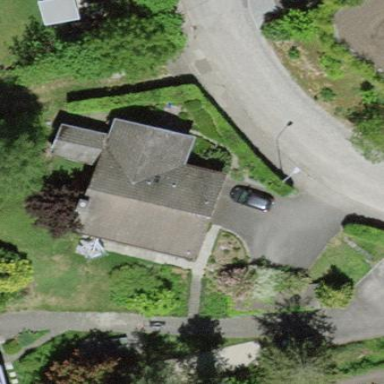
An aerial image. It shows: Simple house.